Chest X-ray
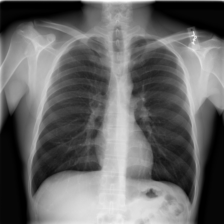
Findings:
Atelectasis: negative
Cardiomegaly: negative
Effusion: negative
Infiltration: negative
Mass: negative
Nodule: negative
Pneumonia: negative
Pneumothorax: negative
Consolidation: negative
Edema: negative
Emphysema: negative
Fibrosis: negative
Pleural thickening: negative
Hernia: negative